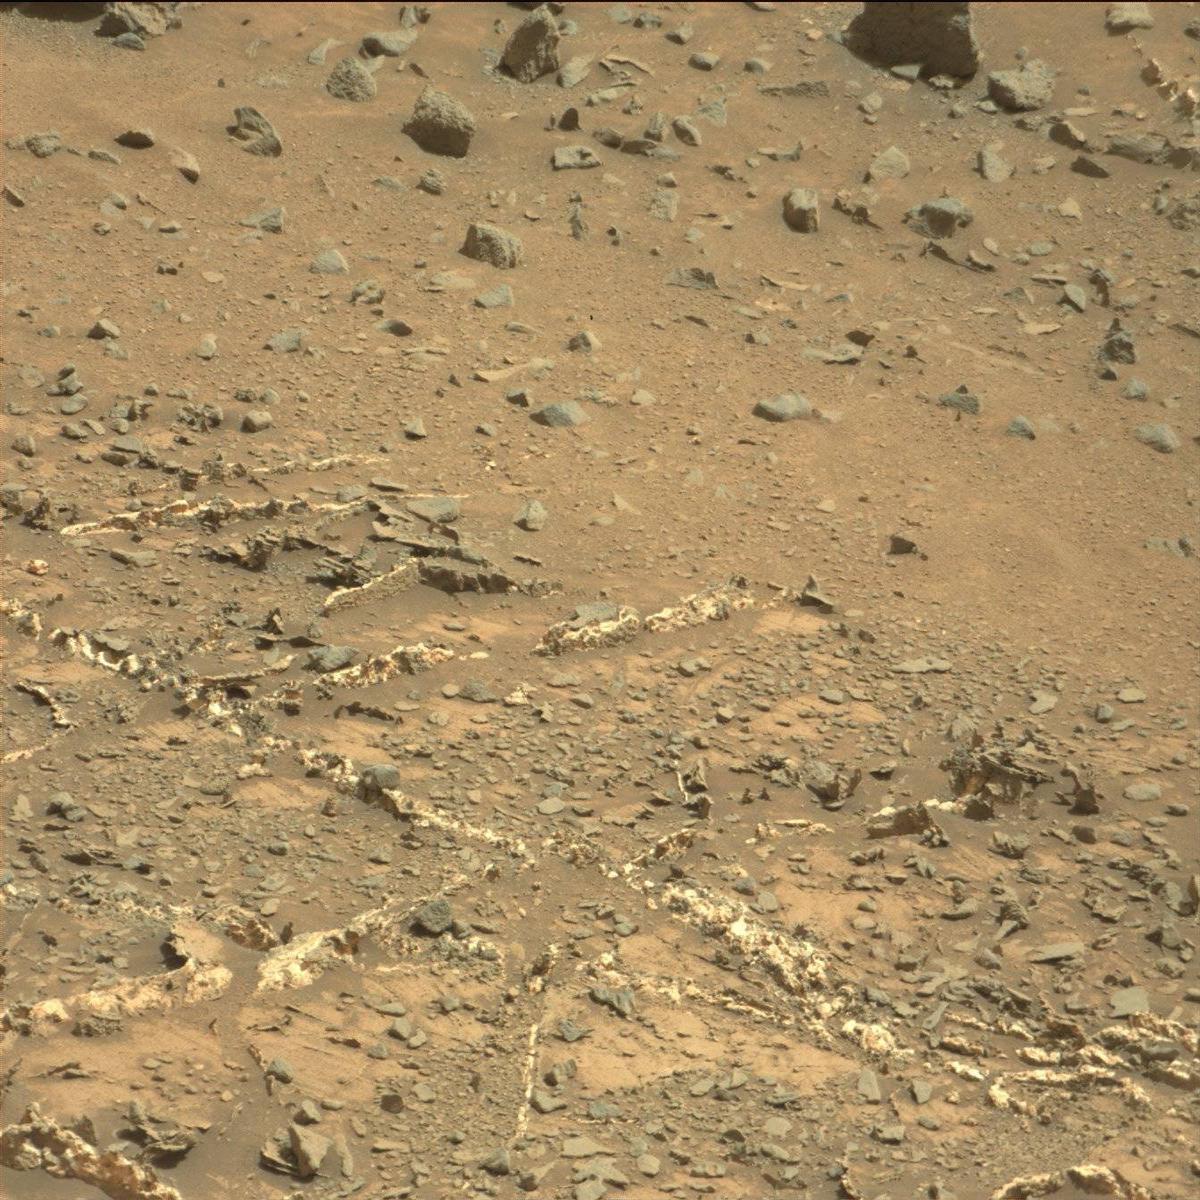
Terrain classes present: Bedrock, Rock, Sand / Soil